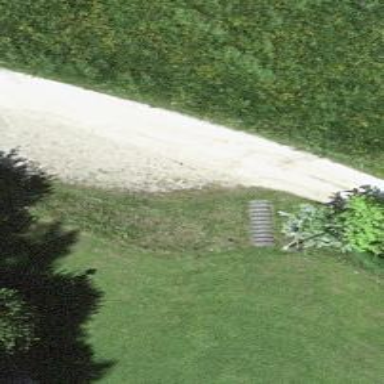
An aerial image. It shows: Gravel track with grade 2 tracktype.